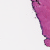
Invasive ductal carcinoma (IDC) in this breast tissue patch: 0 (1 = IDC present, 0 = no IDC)